Question: This PHP header function is working in all browsers except IE. It is loading the Facebook feed dialog into a canvas page within Facebook (iframe).
In IE:
The header is loading in Facebook, but not the actual feed dialog, just a blue box stating 'an error has occurred' without specific details of that error.
All other browsers the header works as expected, and loads the page within the canvas frame.
The script inserts the results of a form into the MySQL database, and if this is successful, the header then redirects the user to the feed dialog.
Therefor I am concerned that the problem is either with IE processing the variable '$feeddialogurl', or whether there are some security restrictions with IE that are preventing it from loading.
*Update - after more testing the header is working as expected, the URL works when pasted directly into IE.
Do you have any more suggestions please?
'''
$feeddialogurl = "https://www.facebook.com/dialog/feed?
app_id=254705324634259&".$applink."&
picture=".$apppicture."&
name=".$appname."&
caption=".$appcaption."&
description=".$appdescription."&
redirect_uri=".$redirecturi;
if (!mysql_query($sql,$con))
{
die('Error: ' . mysql_error());
}
else
{
header("Location: $feeddialogurl");
exit;
}
mysql_close($con);
ob_end_flush();
'''
Please see the error message in IE below. The feed dialog is loaded into the app frame (hence duplication of the Facebook top menu bar) This works in all other browsers bar IE.

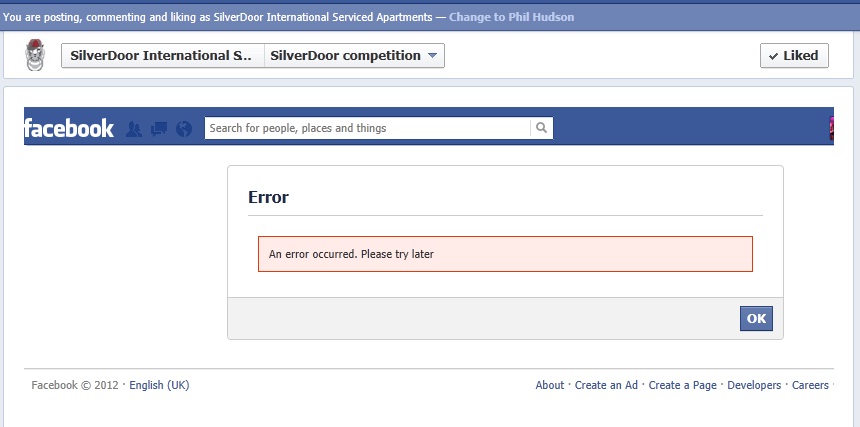
Answer: I have solved this by using the Fb.UI Javascript method.
Read more here: <URL>